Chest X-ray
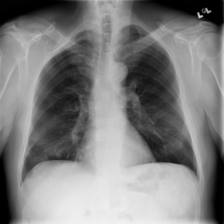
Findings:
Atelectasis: negative
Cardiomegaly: negative
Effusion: negative
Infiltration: positive
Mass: negative
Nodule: positive
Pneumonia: negative
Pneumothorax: negative
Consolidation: negative
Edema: negative
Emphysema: negative
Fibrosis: negative
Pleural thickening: negative
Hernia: negative